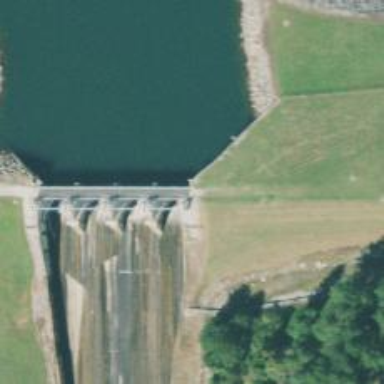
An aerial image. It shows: Dam across waterway.